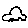
Label: car